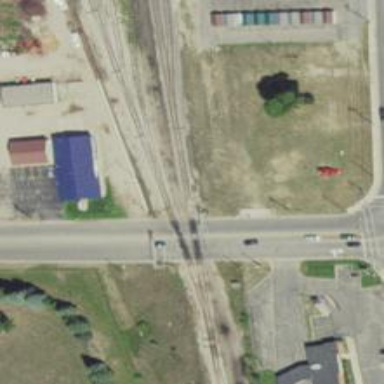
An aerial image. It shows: Railway siding with rails.